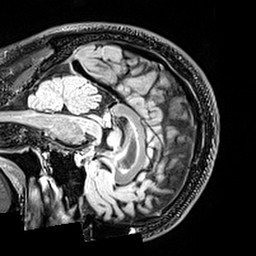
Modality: T2w
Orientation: sagittal
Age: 47
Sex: male
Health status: healthy
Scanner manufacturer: siemens
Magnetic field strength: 3 T
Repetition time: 5 s
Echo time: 0.397 s